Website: macys
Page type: account-selection
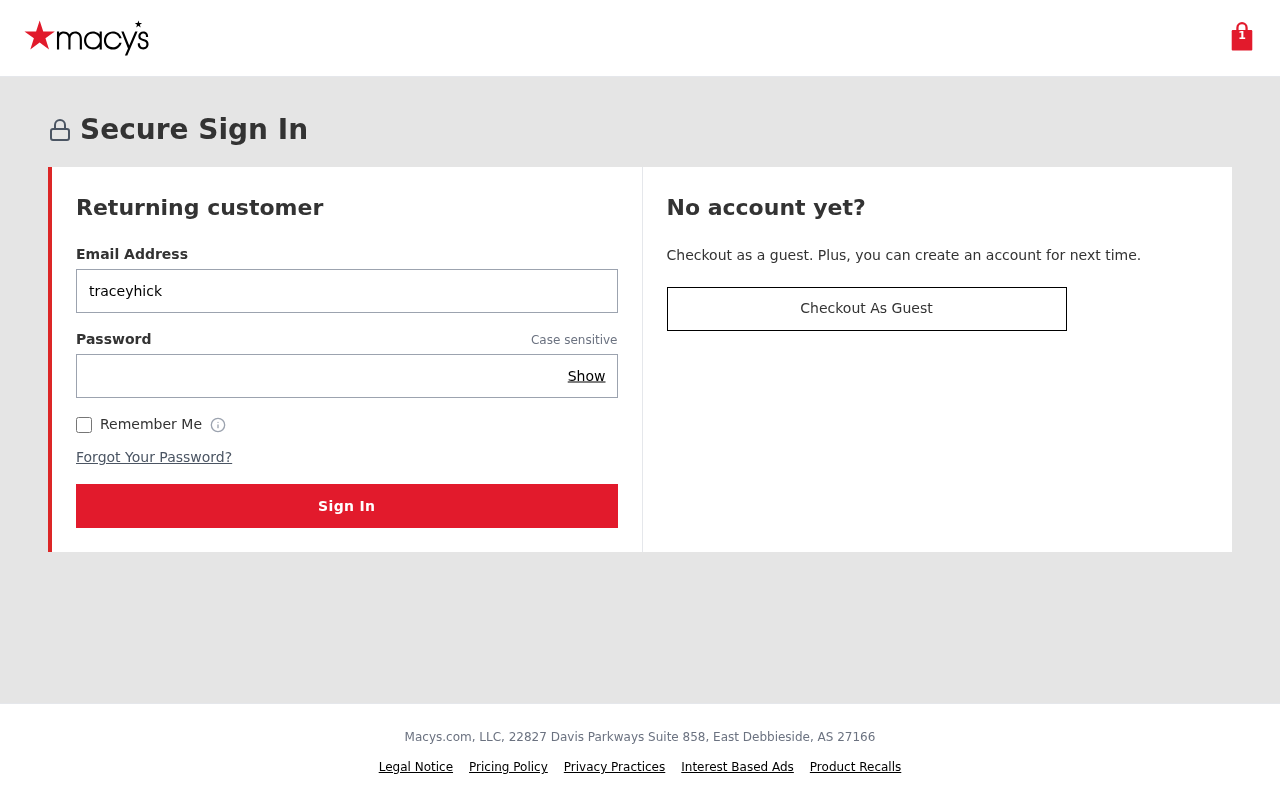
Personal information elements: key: PII_EMAIL
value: traceyhicks@gmail.com
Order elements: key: ORDER_NUM_ITEMS
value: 1